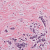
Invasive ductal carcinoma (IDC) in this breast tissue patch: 1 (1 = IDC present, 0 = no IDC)